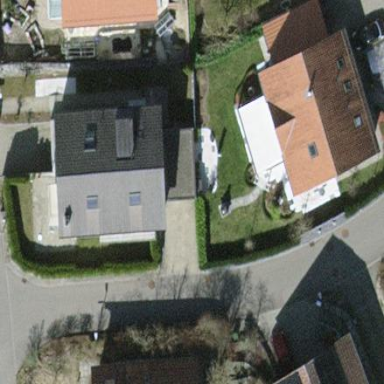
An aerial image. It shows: Detached building with gabled roof.